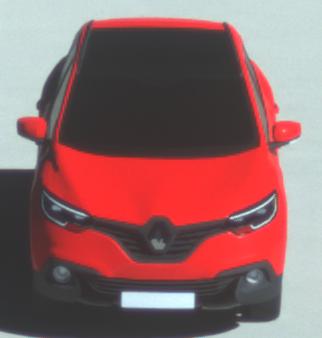
Make: Renault
Model: Kadjar ENERGY TCe 130
Detailed model: Kadjar
Model produced from: 2015/05
Model produced until: 2018/08
Doors: 5
Color: red
Road condition: dry road
Daytime: morning or afternoon
Contrast: high contrast